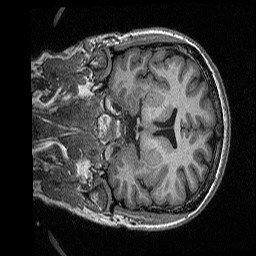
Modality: T1w
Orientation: coronal
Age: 39
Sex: female
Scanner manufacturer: siemens
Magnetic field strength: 3 T
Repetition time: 2.3 s
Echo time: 0.00298 s